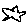
Label: star